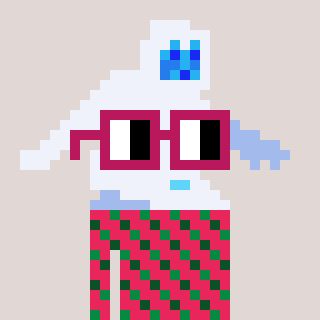
a pixel art character with square dark red glasses, a yeti-shaped head and a redpinkish-colored body on a warm background